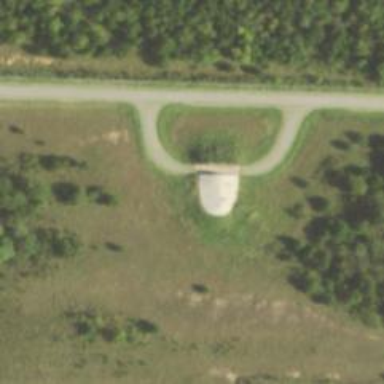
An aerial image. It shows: Military bunker.